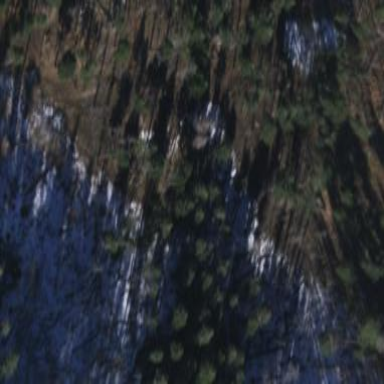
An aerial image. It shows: Woodland with evergreen needle-leaved trees.